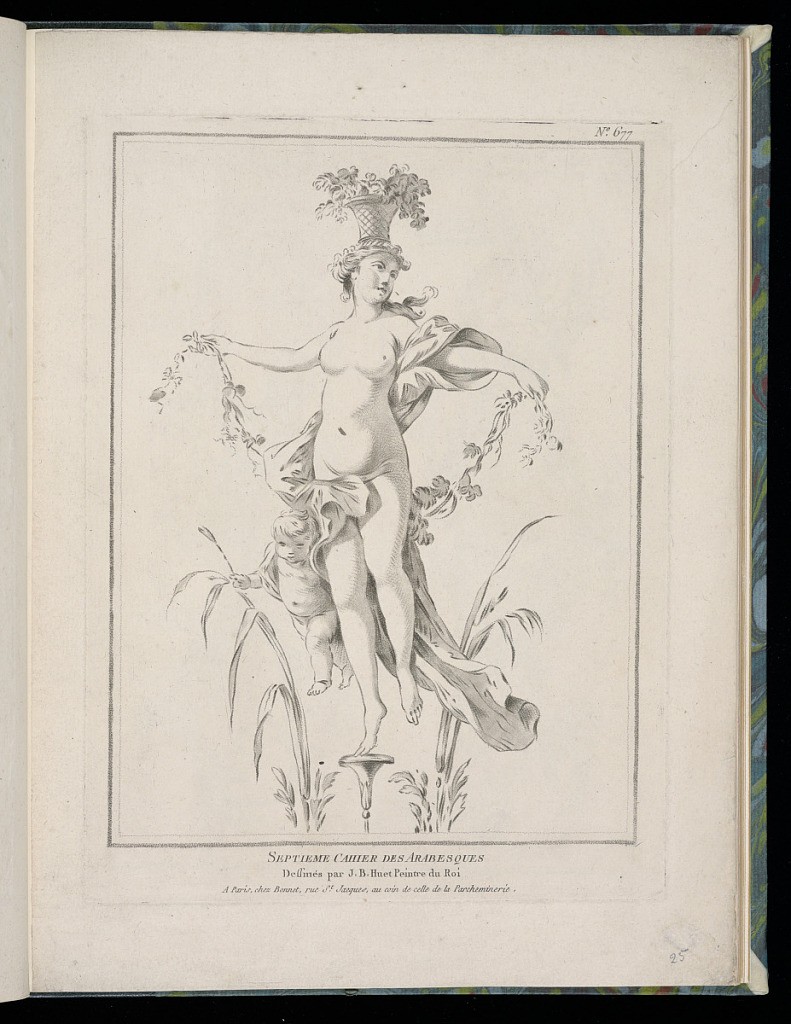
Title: Title Page
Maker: Jean-Baptiste Huet, French, 1745 – 1811
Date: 1776–89
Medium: Crayon manner etching on paper
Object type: Print
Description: Title page and ornament design featuring a standing nude woman with a basket of flowers on her head, she is draped, and holds a festoon of flowers and leaves, with a putto by her side, and reeds, foliate scrolls, and a small platform below. The plate is numbered and titled.